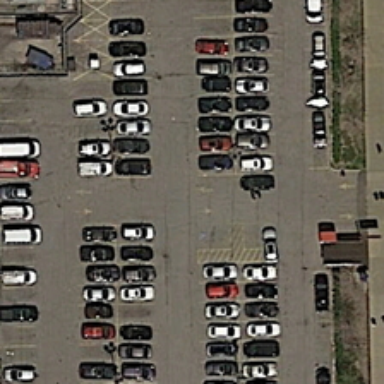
Many cars are parked in a parking lot .